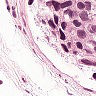
Metastatic tissue present: yes